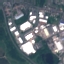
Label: Industrial